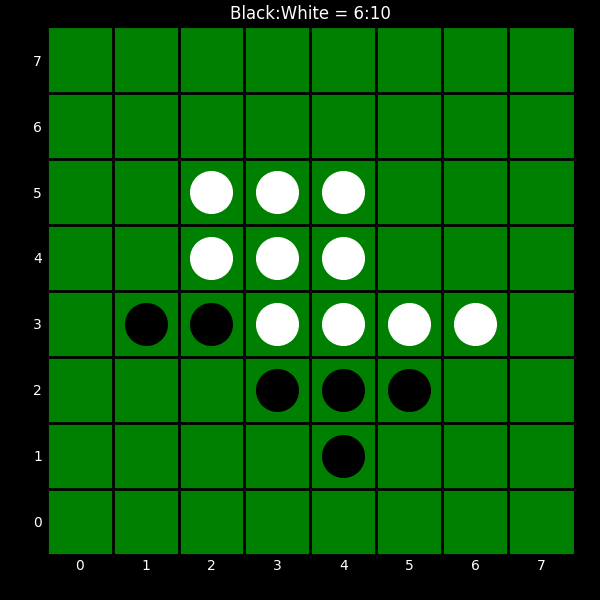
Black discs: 6
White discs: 10